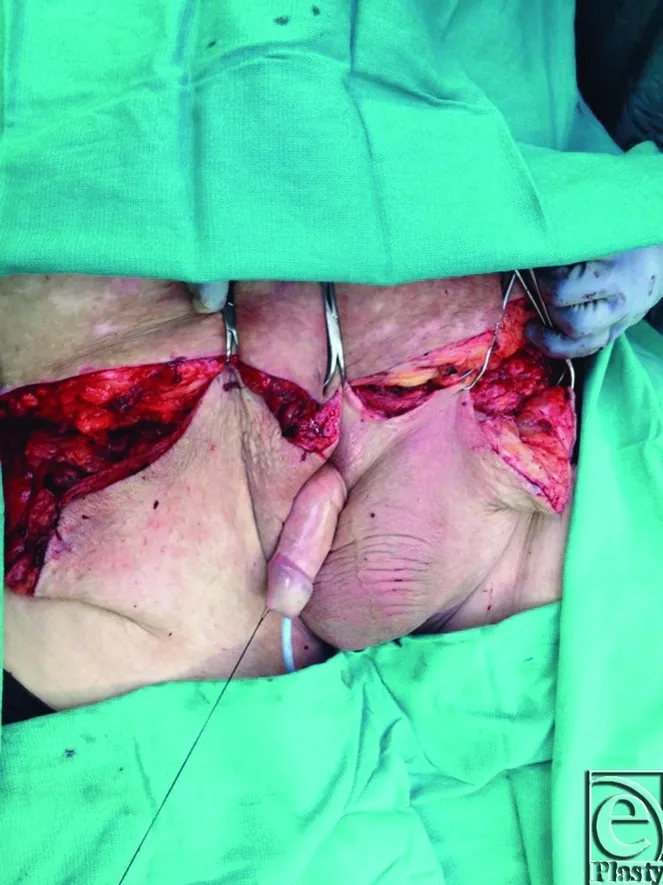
Status post removal of excess skin with resulting penis externalization.
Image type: medical_photograph (other_medical_photograph)